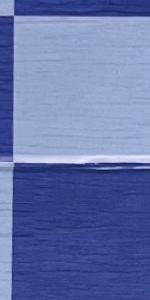
Label: Empty